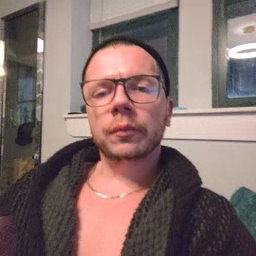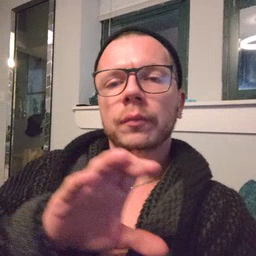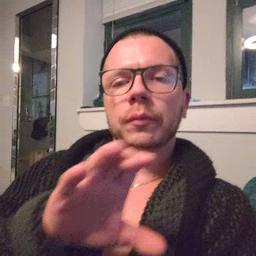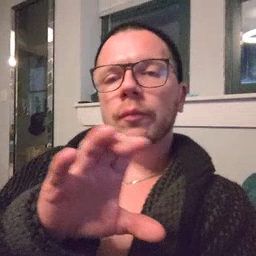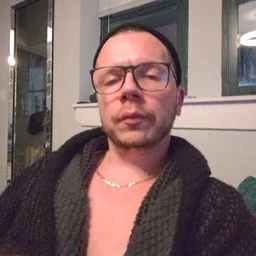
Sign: chocolate